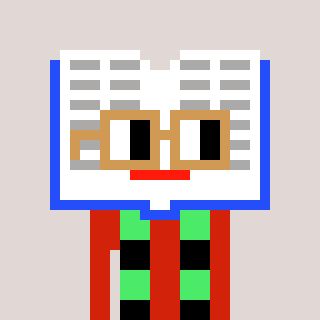
a pixel art character with square brown glasses, a dictionary-shaped head and a red-colored body on a warm background